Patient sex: M
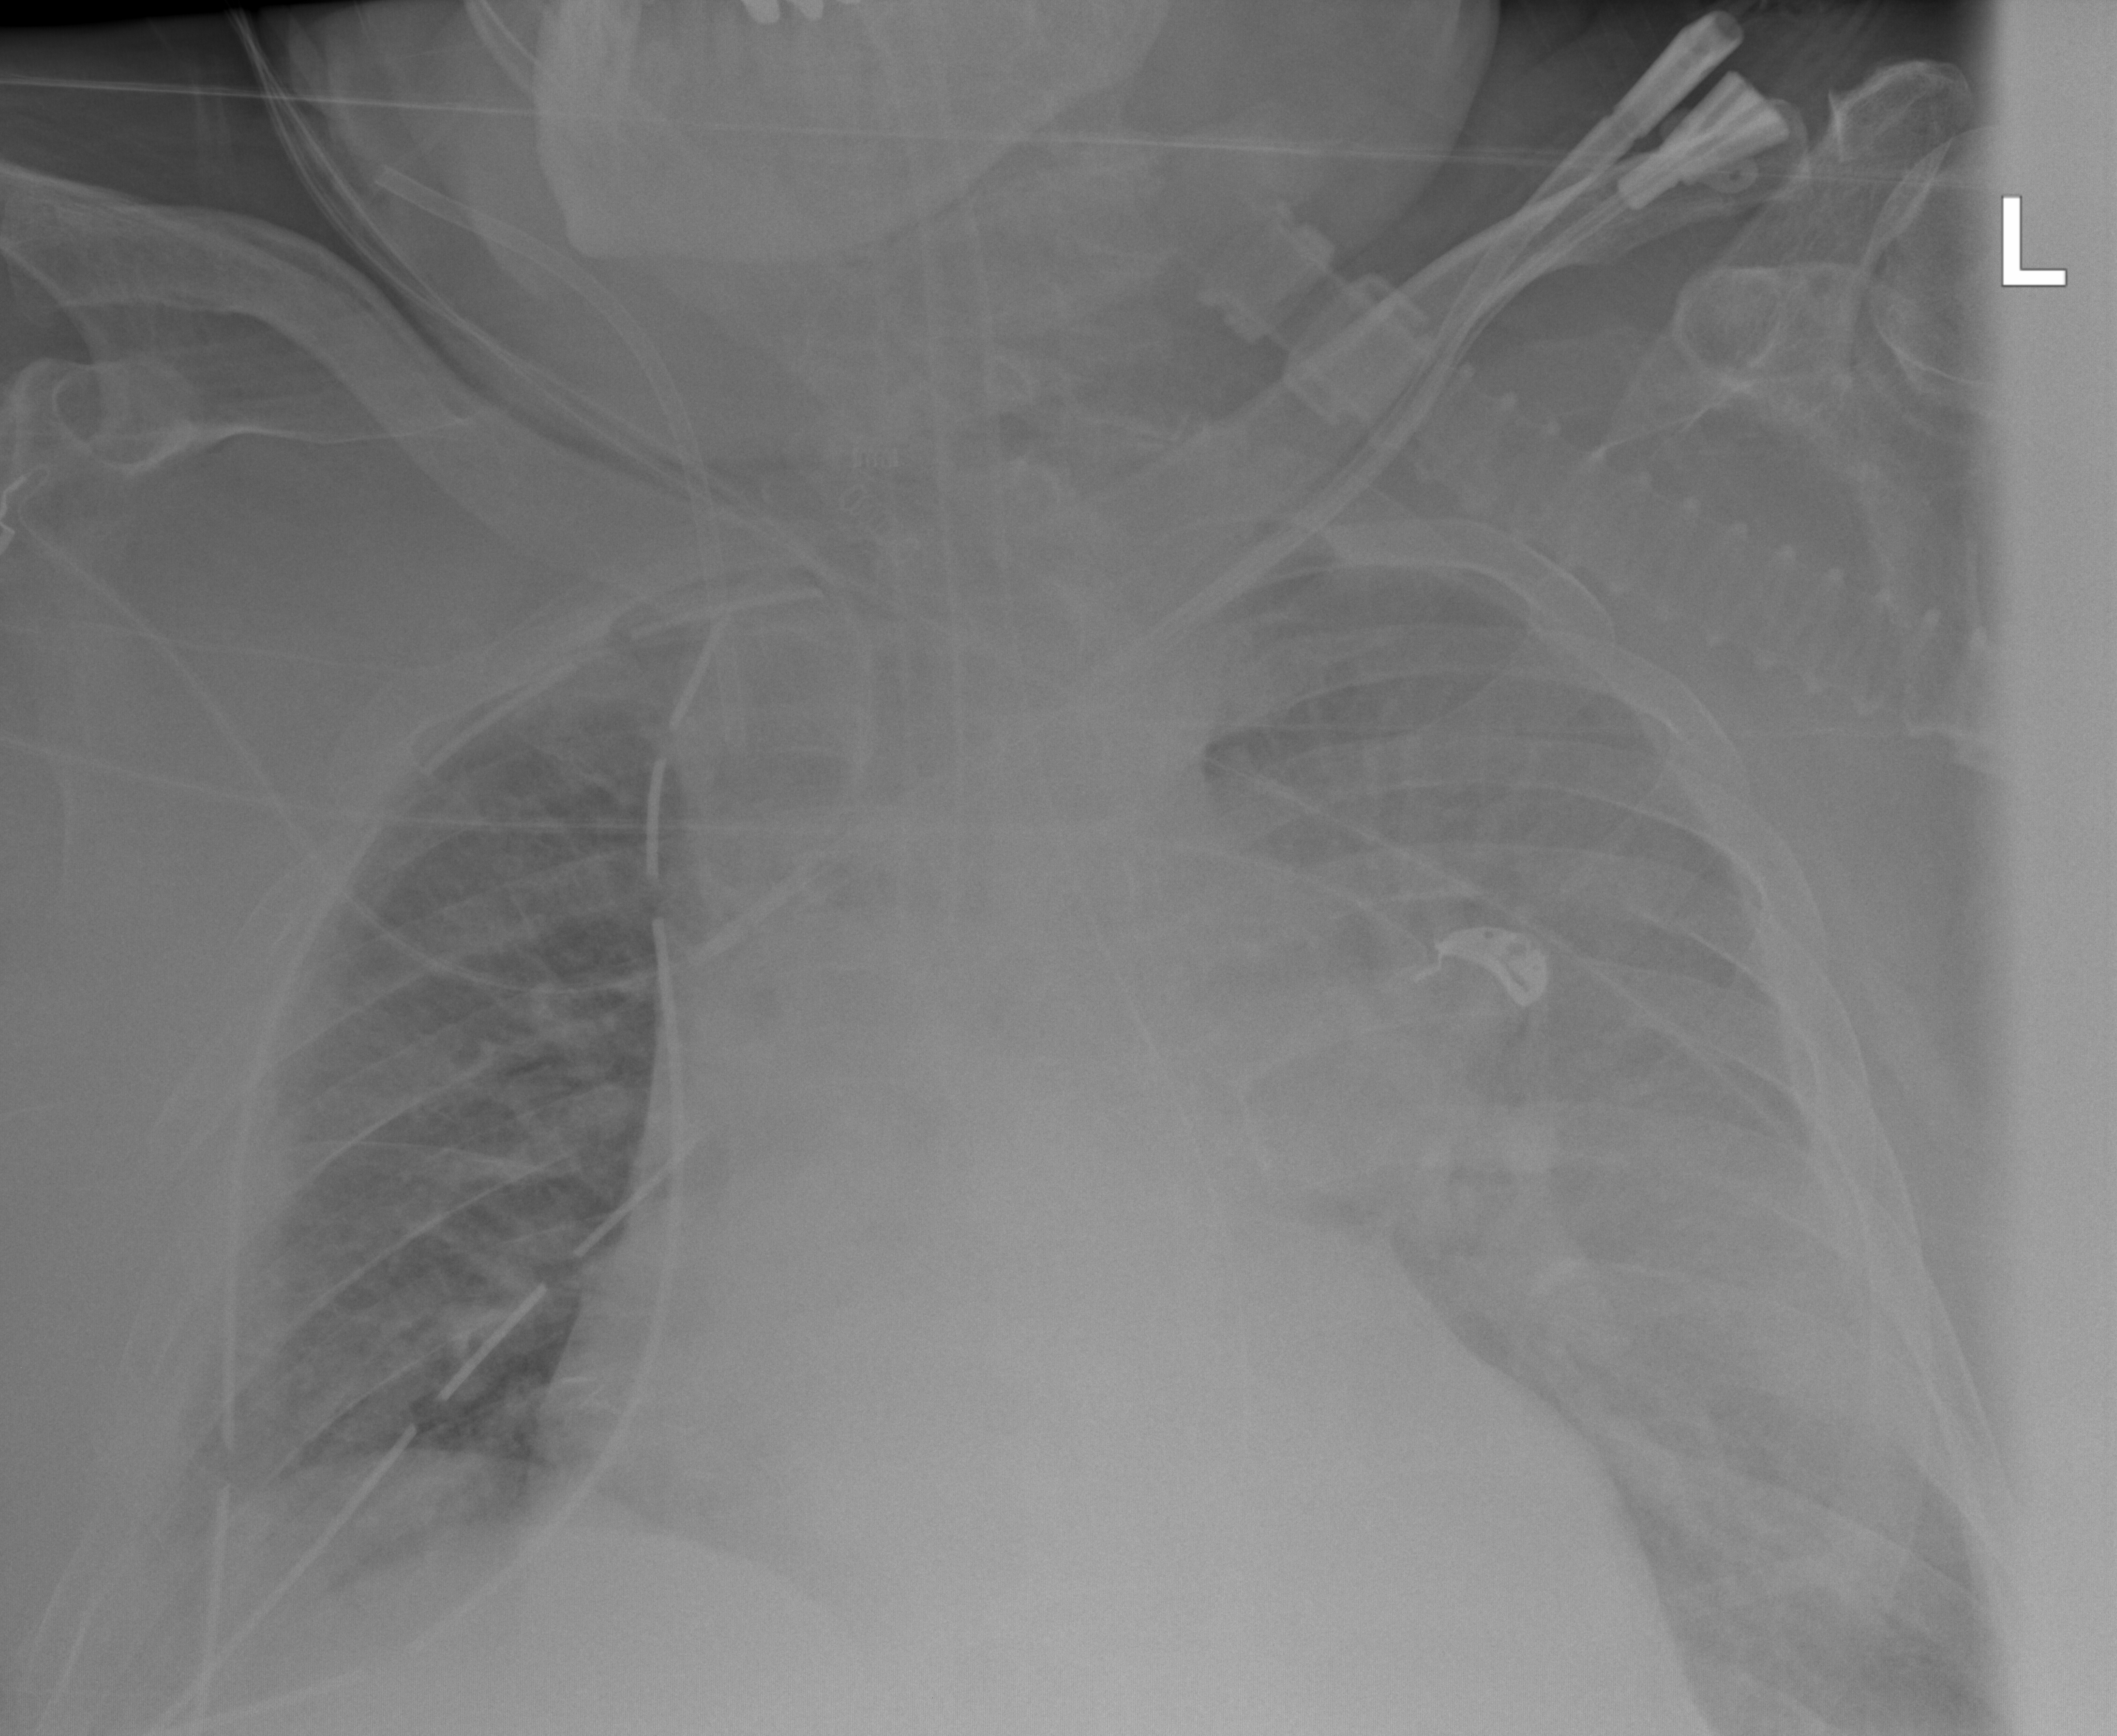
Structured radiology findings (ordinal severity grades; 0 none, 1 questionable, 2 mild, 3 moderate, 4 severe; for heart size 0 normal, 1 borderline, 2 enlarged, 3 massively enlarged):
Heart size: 2
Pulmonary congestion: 2
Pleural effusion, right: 2
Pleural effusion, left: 2
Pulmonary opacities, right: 0
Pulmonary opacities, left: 0
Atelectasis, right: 2
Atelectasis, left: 2